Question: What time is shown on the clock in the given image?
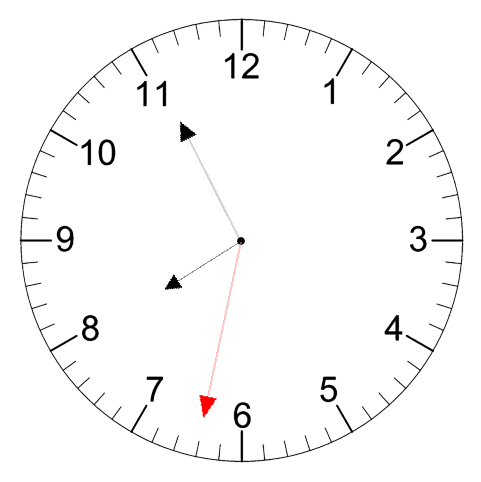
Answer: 07:55:32